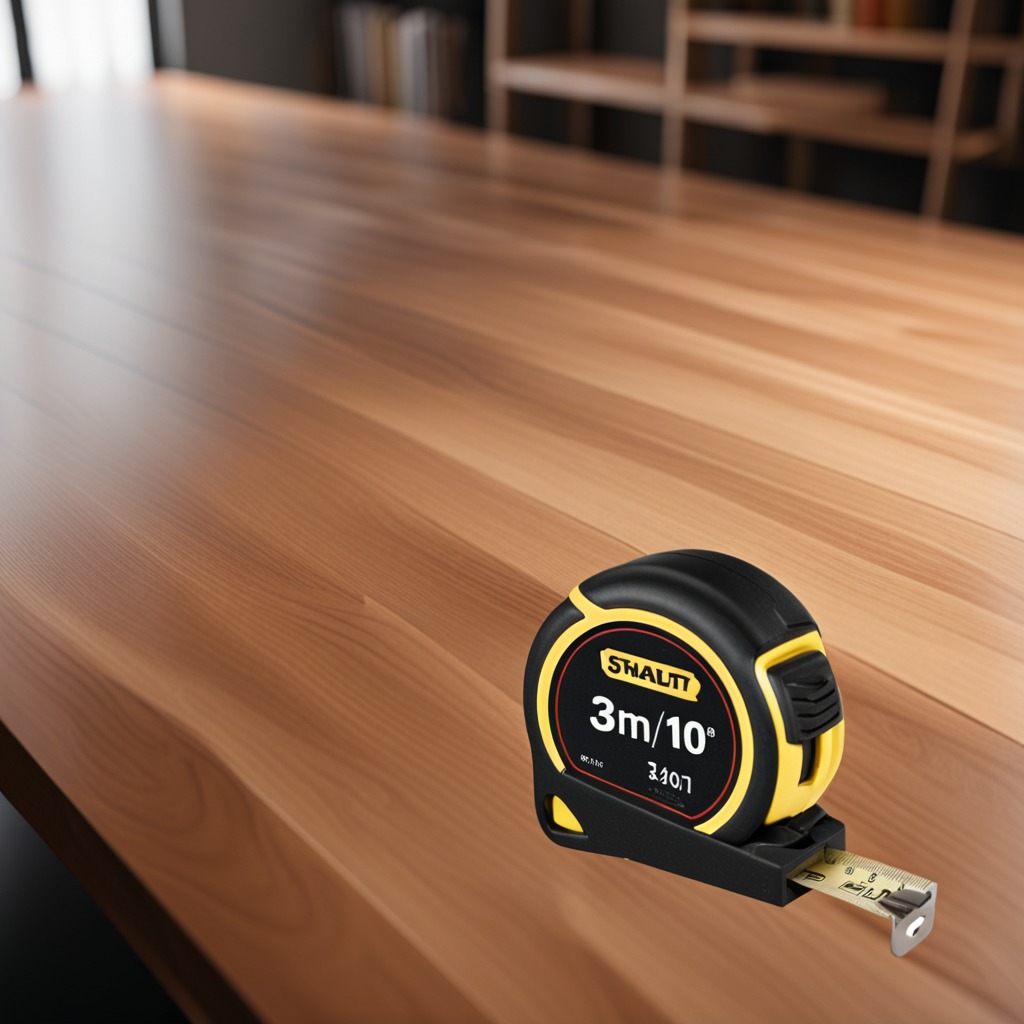
A measuring tape is lying on the wooden table in a carpentry studio.